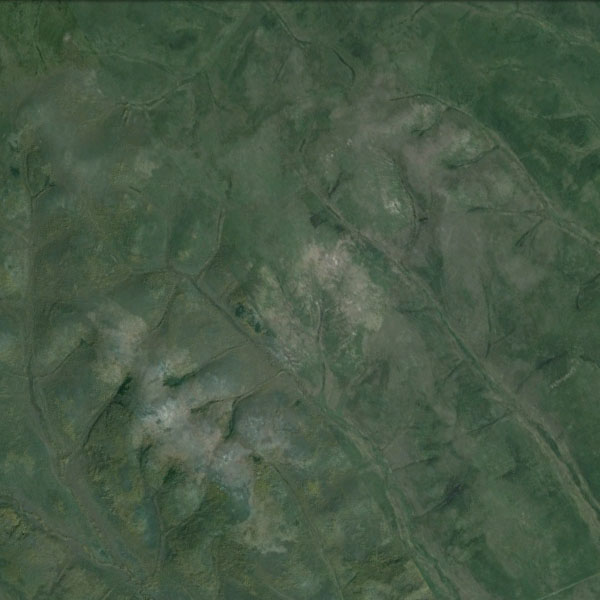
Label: Mountain